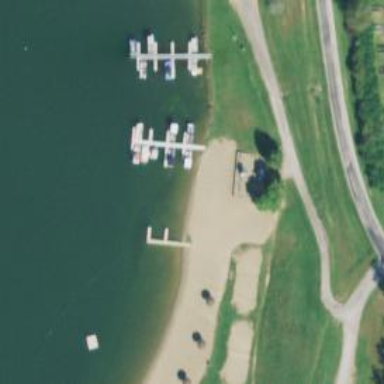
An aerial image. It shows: Dock located along the waterway.